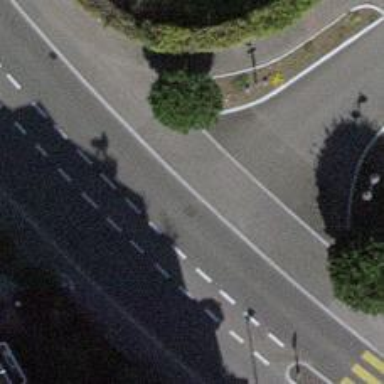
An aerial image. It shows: Unmarked road crossing.